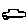
Label: car